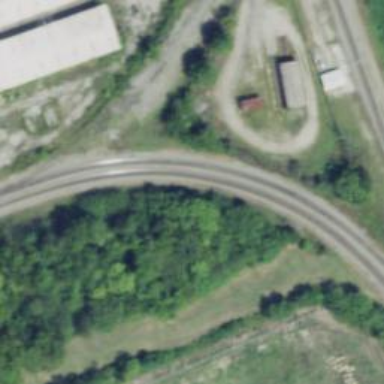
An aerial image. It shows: Railway spur service.